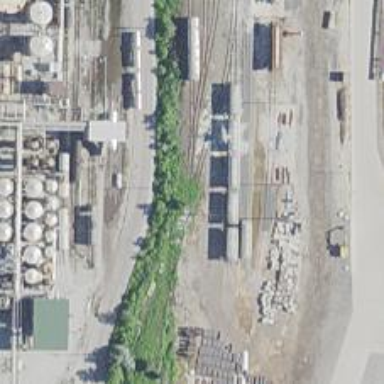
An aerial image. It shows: Abandoned railway yard.